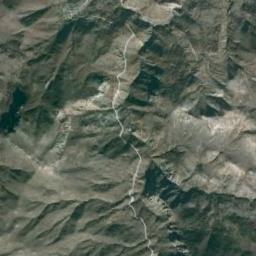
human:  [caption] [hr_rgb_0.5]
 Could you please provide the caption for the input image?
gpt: There are some bare areas on this mountain .

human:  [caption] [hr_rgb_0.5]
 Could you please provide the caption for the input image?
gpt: The mountain is full of black soil with some green plants .

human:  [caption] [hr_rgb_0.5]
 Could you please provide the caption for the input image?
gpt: The folded mountain consists of a number of ridges and valleys and a road goes through the mountain .

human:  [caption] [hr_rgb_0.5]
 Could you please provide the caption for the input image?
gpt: The mountain is uneven and rough .

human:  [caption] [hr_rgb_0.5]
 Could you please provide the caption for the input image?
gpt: There are some ravines and a river on the mountain .